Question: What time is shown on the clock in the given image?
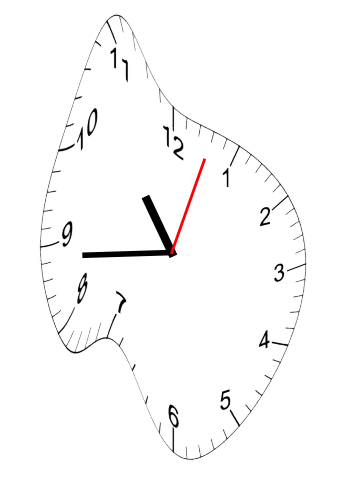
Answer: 10:44:03